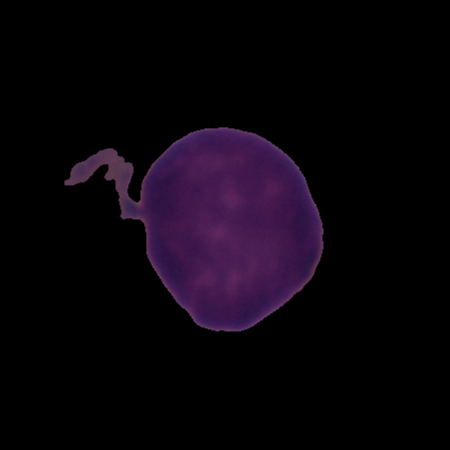
Label: healthy